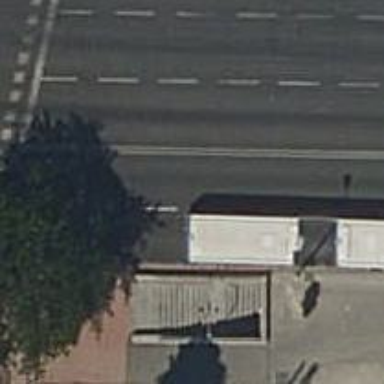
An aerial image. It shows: Tunnel footway.